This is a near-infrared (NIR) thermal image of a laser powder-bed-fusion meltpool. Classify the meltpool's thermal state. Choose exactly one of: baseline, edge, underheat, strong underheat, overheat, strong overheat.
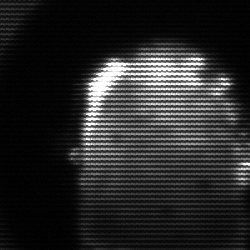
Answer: baseline